Field crop: maize
Growth stage: 1
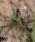
Species: salsola